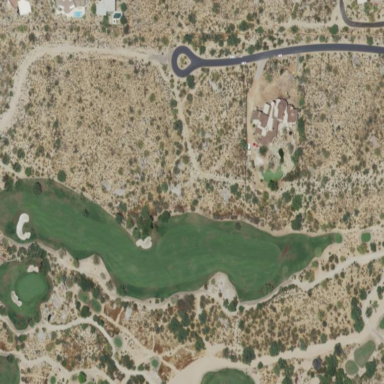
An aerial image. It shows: Area of rough grass used for golf.